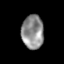
Tissue: skin
Cell type: Myeloid cells
Senescence score: 0.2846
Nuclear area (px): 730
Mean DAPI intensity: 142.251